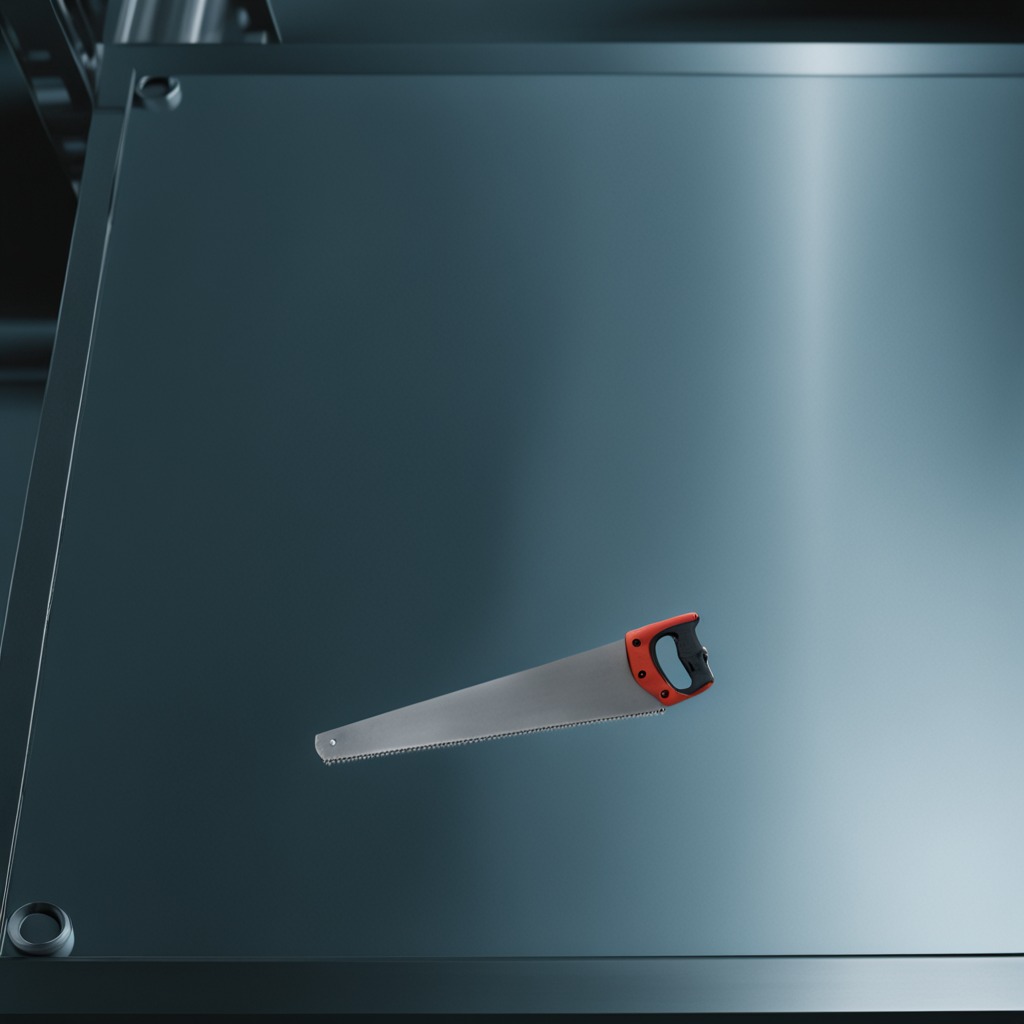
A handheld metal saw is lying on the metal table.